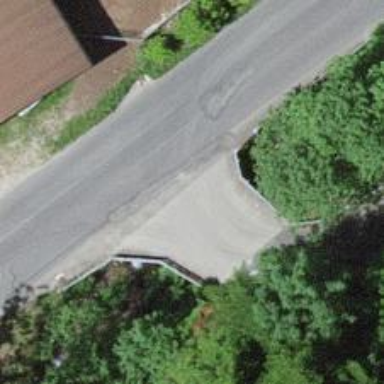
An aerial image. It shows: Service road that includes bridge.